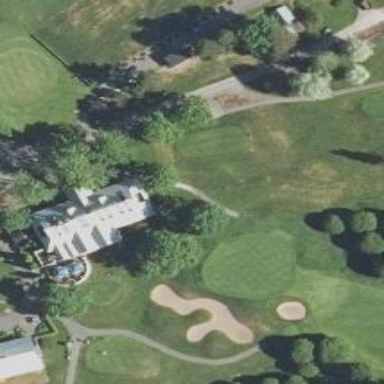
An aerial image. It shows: Path designated for golf carts.